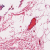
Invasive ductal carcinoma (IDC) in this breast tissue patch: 0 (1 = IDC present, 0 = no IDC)